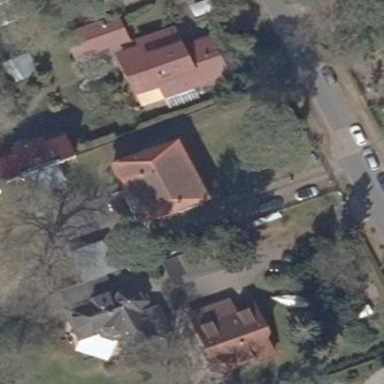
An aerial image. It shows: Residential building with mansard roof.